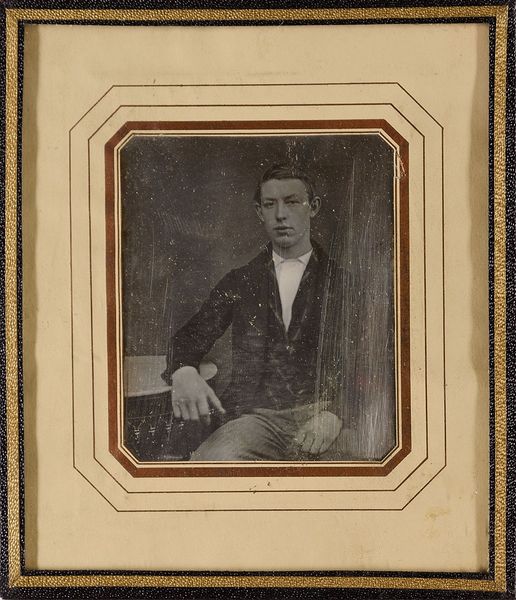
Titel: Gustav Brümer
Künstler: Carl Ferdinand Stelzner
Standort: Hamburg
Institution: Museum für Kunst und Gewerbe Hamburg
Schlagwörter: mann, portrait, figur, foto, fotografie, photographie, photo, lichtbild, jugendlicher, daguerreotypie, bildwerke, angewandte und bildende kunst, hessische systematik, porträt, porträtfotografie, porträtphotographie, hüftbild